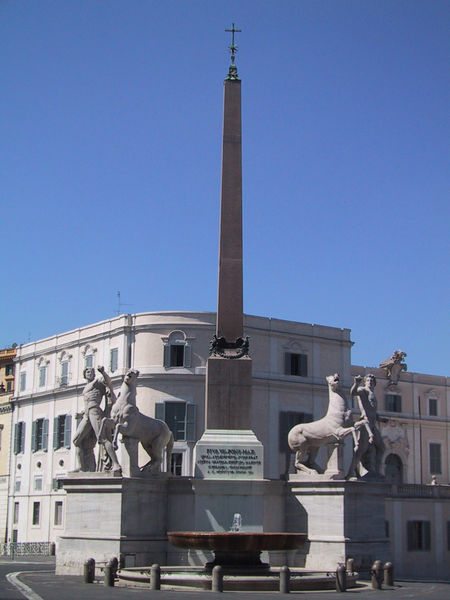
Titel: Piazza del Quirinale, Dioskurenstatuen aus den Konstantinsthermen und Obelisk vom Augustus-Mausoleum
Standort: Rom, Piazza del Quirinale (EU - I - Latium)
Schlagwörter: blau, himmel, schatten, weiß, grün, menschen, fenster, licht, männer, pfeiler, straße, gebäude, haus, tiere, weg, schale, spitze, stein, rosa, brunnen, fensterläden, pferde, statue, schrift, fassade, platz, inschrift, foto, fotografie, kreuz, denkmal, rom, obelisk, lisenen, rost, helllicht